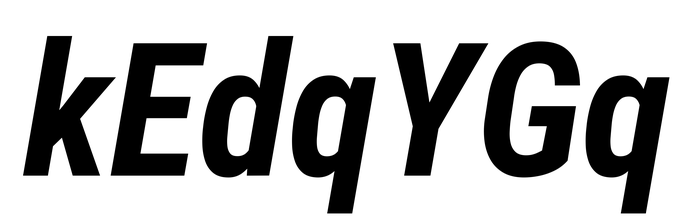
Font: Roboto-Italic_Condensed_Bold_Italic